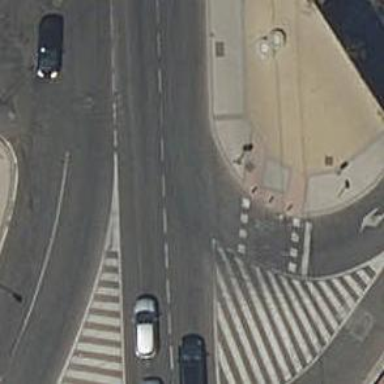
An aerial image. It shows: Kerb barrier.